Field crop: tomato
Growth stage: 2
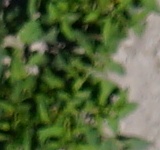
Species: tomato